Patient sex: M
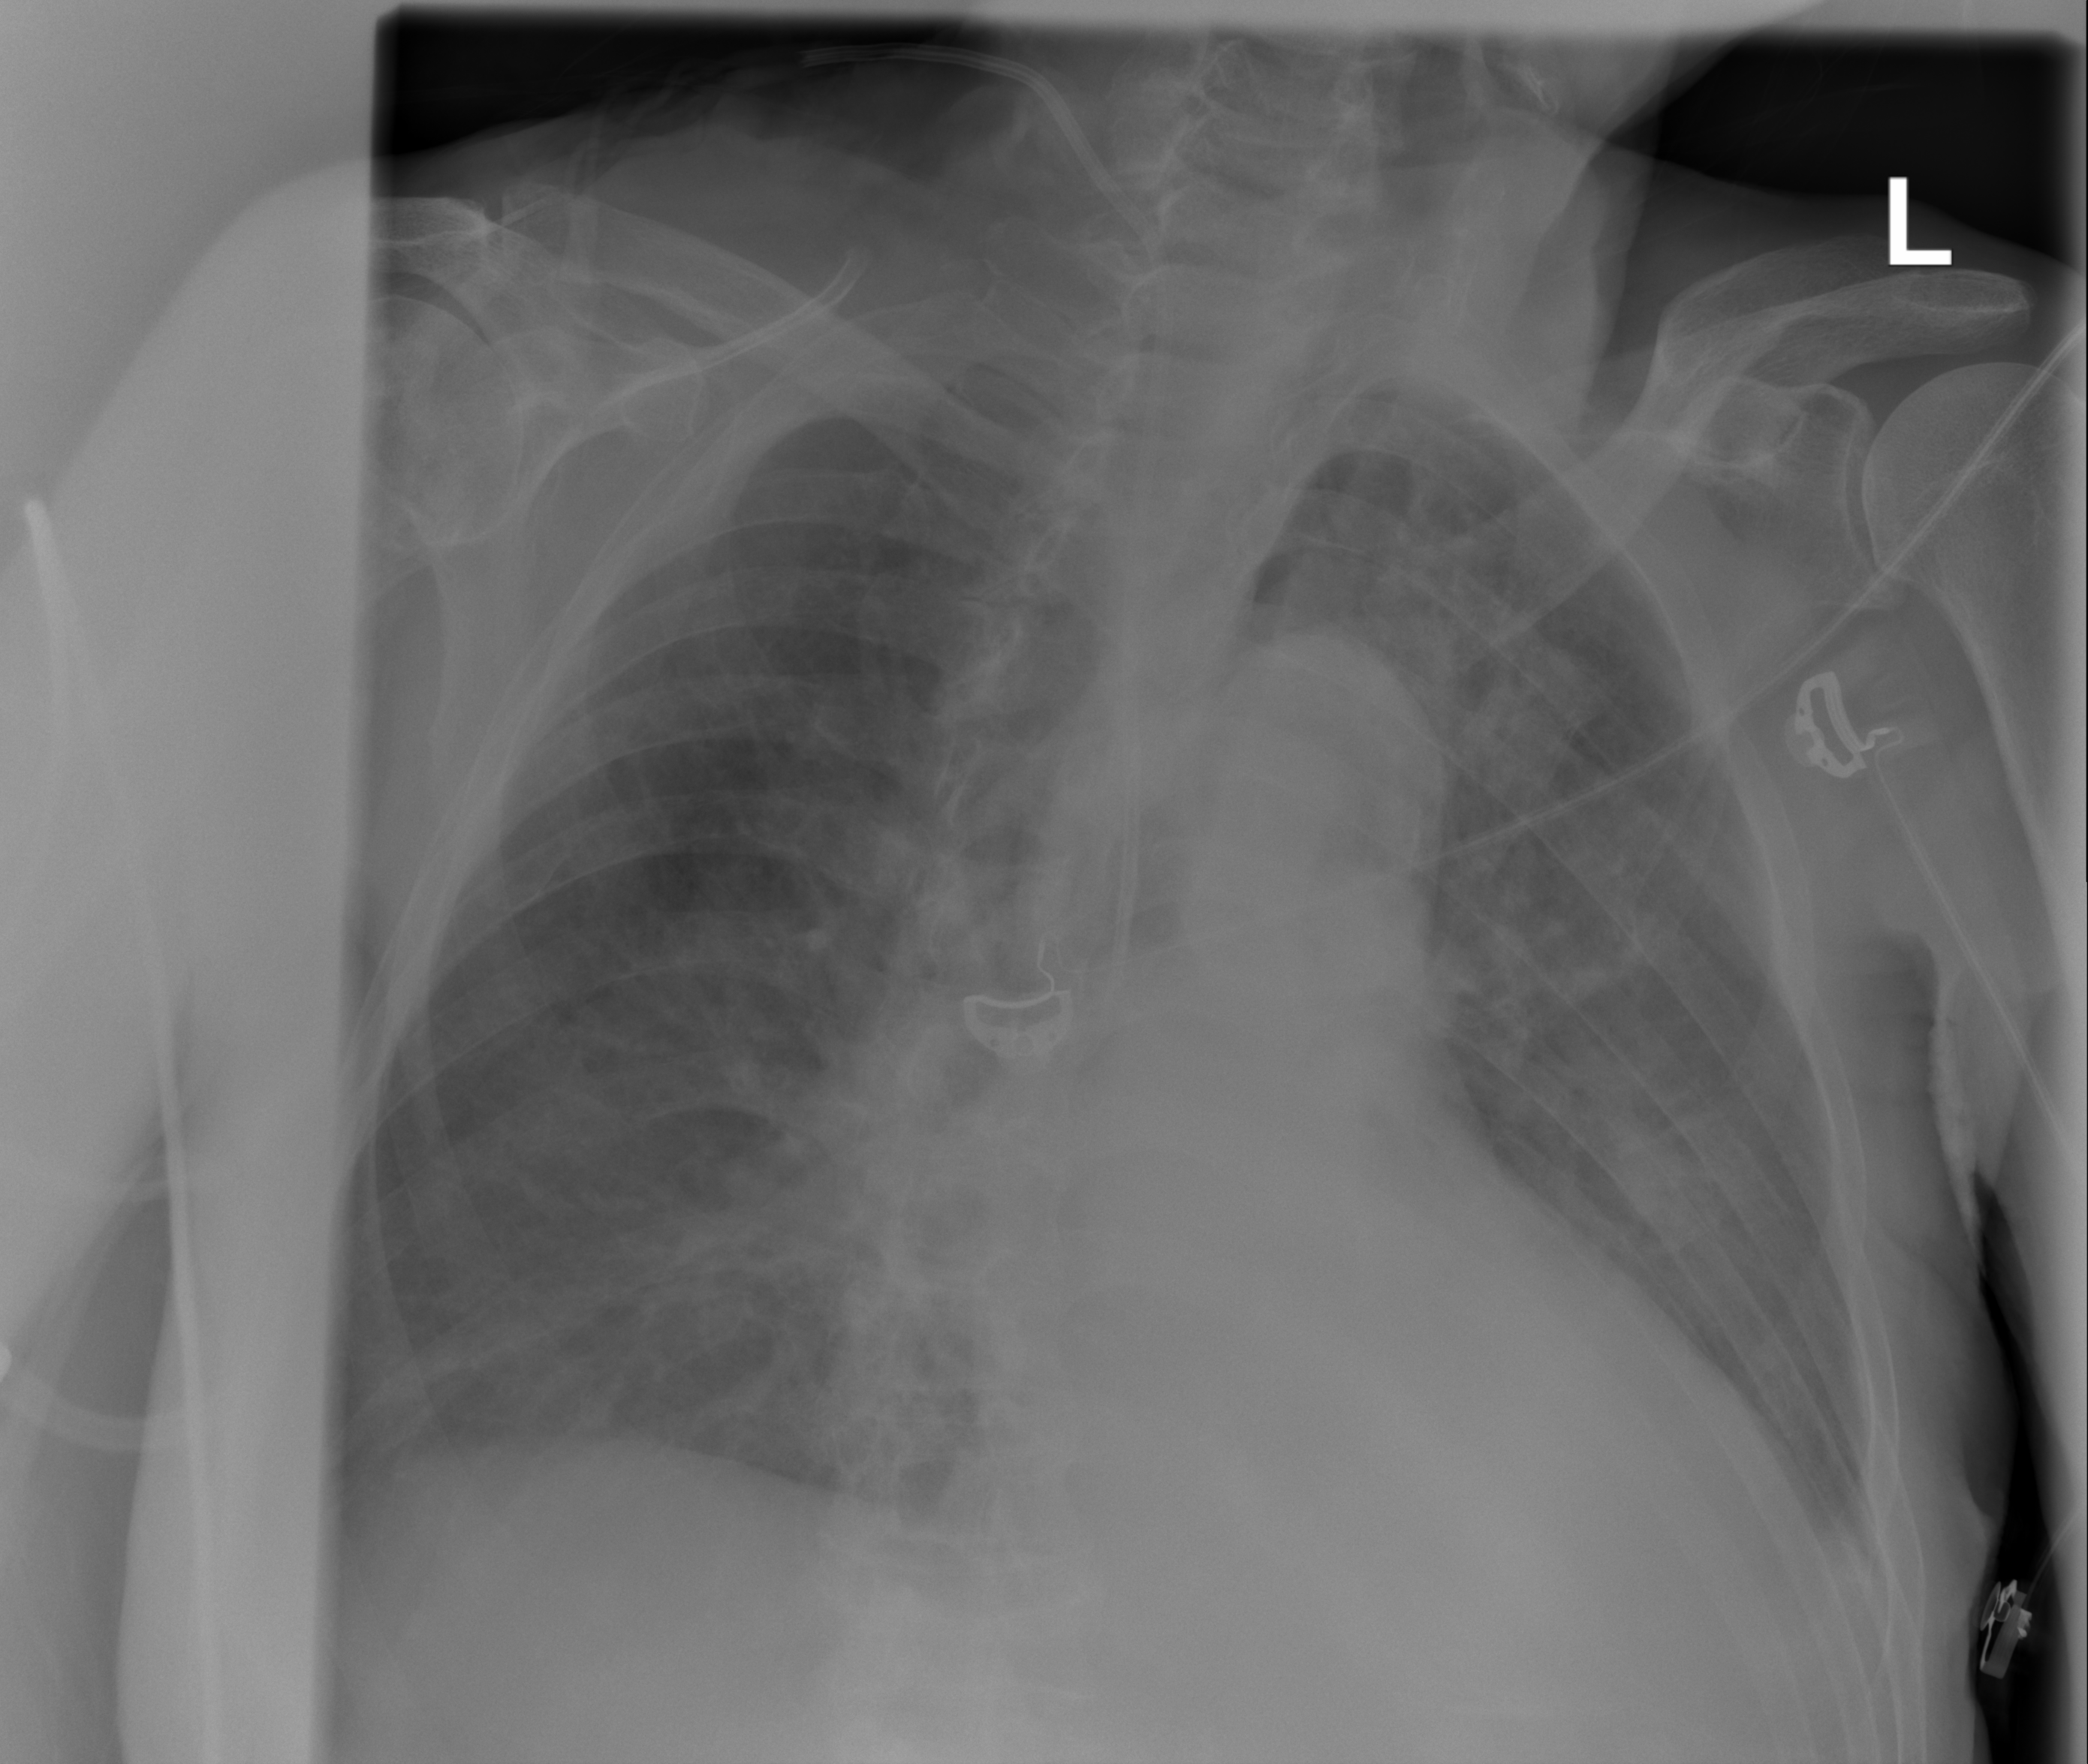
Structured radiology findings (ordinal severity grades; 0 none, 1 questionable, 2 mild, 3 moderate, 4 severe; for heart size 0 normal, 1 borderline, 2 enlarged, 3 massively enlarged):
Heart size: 2
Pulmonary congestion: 3
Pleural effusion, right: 1
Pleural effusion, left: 2
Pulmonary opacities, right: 1
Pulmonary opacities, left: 1
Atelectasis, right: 2
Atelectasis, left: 2